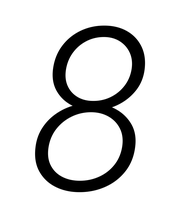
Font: Roboto-Italic_Light_Italic